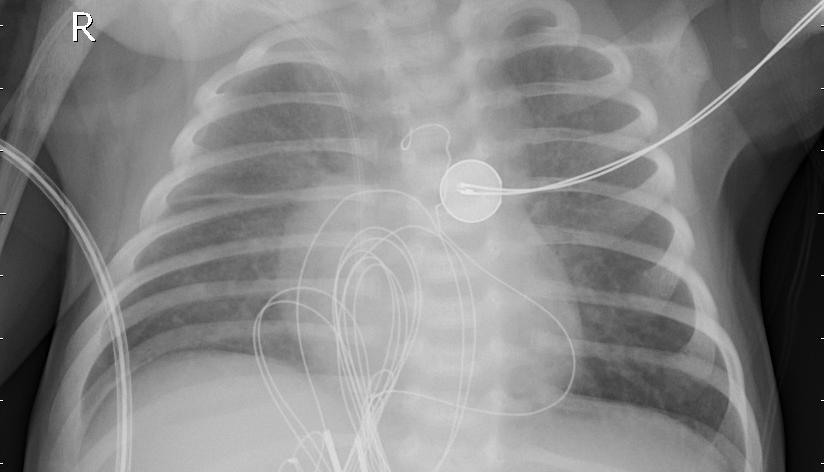
Diagnosis: PNEUMONIA